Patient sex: F
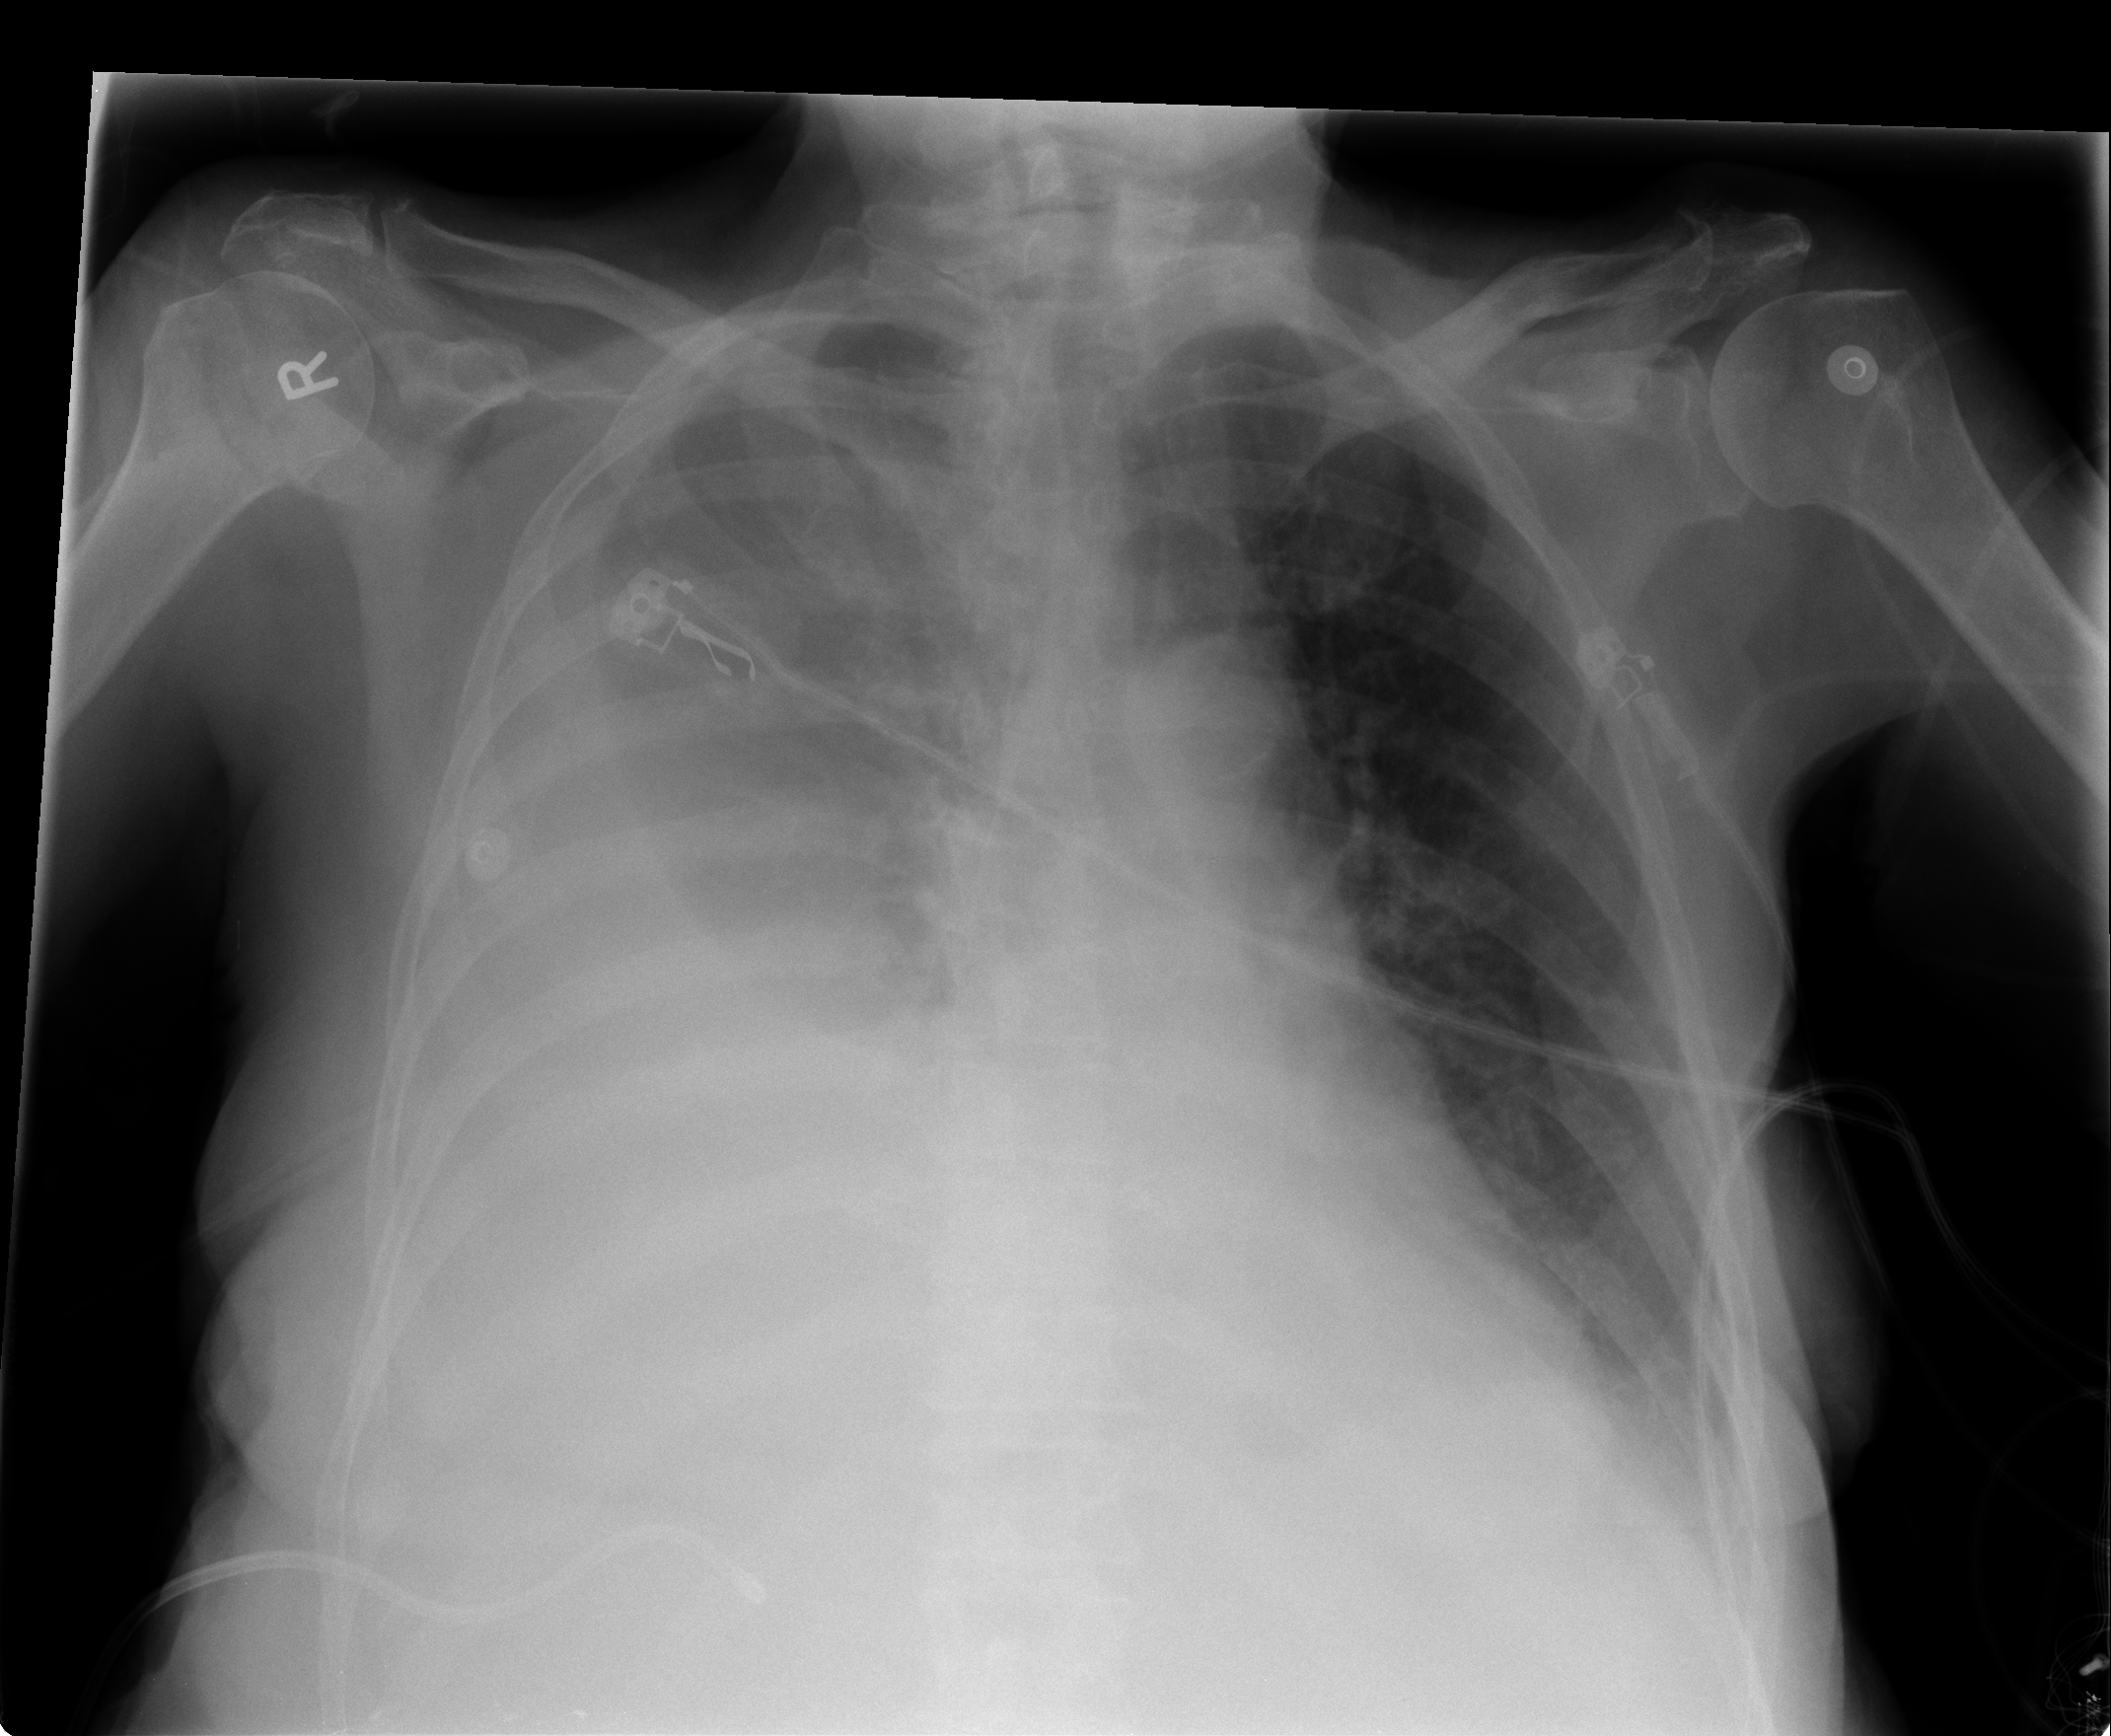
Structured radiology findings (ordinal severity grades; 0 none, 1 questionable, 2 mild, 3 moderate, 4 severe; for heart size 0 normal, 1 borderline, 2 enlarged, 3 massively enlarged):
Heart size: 0
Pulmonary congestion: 0
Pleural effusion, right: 4
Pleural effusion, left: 0
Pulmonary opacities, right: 0
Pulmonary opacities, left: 0
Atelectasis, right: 3
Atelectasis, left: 2